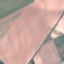
Label: AnnualCrop